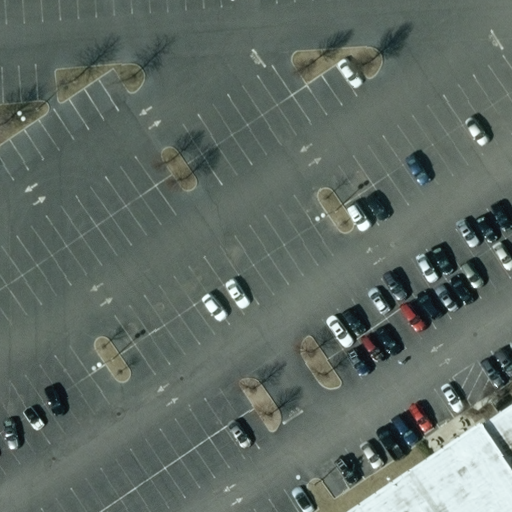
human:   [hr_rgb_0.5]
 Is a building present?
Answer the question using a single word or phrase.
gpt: yes

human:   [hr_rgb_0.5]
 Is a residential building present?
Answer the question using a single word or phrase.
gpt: no

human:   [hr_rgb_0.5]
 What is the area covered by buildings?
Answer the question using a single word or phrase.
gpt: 6028m2

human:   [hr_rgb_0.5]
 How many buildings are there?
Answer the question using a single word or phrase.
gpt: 1

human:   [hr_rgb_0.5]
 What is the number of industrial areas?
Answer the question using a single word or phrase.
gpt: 1

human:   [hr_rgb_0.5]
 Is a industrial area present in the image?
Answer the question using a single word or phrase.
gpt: yes

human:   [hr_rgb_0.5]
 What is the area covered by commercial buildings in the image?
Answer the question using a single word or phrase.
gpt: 6028m2

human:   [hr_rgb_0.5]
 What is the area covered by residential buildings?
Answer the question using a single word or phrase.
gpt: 0m2

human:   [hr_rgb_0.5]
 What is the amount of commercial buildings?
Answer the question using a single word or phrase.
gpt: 1

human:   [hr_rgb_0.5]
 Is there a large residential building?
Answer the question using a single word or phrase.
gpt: no

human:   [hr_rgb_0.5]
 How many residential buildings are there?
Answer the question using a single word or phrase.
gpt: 0

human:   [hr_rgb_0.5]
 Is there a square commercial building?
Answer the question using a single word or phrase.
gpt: no

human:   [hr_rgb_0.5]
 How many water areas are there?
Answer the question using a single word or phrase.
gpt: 0

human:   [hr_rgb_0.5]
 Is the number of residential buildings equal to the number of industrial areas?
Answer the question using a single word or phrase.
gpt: no

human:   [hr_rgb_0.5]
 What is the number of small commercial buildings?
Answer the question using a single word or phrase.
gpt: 0

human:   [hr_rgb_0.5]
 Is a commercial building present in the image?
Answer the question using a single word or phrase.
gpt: yes

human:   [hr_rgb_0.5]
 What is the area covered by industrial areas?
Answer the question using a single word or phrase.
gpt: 10623m2

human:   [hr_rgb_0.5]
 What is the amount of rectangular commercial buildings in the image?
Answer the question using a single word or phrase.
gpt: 1

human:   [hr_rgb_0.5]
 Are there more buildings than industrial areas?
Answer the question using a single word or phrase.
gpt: no

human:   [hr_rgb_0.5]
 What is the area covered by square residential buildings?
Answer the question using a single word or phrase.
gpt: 0m2

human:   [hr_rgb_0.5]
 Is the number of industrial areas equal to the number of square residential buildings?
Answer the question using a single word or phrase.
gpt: no

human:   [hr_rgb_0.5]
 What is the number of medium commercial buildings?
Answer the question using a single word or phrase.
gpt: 0

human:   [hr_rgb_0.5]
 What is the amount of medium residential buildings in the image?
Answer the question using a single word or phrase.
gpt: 0

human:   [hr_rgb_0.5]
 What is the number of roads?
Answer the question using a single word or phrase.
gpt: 0

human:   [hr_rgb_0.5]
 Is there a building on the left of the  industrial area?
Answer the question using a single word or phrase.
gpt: no

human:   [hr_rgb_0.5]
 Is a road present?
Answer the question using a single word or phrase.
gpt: no

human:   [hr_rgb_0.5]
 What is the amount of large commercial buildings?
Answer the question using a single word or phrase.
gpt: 1

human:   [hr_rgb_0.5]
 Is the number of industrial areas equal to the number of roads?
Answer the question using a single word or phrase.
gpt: no

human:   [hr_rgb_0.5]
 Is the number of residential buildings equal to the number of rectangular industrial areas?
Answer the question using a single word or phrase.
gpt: no

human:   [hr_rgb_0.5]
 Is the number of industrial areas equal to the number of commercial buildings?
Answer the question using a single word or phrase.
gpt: yes

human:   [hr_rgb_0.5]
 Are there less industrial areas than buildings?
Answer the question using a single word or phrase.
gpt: no

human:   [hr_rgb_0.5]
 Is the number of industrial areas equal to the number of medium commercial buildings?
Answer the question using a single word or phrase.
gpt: no

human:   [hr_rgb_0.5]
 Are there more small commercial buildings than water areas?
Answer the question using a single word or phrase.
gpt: no

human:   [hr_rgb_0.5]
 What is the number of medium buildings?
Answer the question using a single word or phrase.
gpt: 0

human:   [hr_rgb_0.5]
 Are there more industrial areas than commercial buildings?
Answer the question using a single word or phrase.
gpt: no

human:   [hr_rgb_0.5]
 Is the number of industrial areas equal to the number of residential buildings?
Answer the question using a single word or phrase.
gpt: no

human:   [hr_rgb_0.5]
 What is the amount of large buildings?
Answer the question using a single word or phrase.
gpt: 1

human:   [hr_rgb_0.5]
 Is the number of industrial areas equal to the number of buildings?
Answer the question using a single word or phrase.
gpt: yes

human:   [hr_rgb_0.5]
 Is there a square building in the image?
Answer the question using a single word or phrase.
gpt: no

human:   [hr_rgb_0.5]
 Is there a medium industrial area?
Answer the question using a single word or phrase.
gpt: no

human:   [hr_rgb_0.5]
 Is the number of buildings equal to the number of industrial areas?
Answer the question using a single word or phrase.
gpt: yes

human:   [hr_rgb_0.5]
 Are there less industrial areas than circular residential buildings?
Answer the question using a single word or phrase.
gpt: no

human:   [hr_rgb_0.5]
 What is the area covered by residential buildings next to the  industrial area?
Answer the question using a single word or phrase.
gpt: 0m2

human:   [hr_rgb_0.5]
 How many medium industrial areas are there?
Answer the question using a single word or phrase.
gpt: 0

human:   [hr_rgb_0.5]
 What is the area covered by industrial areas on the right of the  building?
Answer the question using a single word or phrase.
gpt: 0m2

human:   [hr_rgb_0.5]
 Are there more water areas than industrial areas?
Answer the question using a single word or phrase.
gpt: no

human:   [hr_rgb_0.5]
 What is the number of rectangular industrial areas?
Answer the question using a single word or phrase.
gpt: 1

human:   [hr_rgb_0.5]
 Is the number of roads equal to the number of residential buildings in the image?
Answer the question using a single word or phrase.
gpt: yes

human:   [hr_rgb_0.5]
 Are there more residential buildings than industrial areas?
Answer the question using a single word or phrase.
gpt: no

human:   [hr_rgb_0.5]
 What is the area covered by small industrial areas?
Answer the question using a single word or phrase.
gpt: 0m2

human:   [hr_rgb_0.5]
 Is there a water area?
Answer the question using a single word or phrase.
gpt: no

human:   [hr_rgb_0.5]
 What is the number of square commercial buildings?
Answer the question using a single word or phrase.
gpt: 0

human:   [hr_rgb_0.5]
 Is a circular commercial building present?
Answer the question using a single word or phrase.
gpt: no

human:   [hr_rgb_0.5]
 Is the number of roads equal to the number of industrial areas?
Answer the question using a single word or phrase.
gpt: no

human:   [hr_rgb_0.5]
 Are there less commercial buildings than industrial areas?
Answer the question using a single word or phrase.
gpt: no

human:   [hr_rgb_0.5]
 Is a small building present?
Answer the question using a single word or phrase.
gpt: no

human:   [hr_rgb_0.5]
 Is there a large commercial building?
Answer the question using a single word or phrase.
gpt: yes

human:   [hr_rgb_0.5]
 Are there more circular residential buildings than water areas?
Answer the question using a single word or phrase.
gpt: no

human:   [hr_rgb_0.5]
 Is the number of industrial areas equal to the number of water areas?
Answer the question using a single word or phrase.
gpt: no

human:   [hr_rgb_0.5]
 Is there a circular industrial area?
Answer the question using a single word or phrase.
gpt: no

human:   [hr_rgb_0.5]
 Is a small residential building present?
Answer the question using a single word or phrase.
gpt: no

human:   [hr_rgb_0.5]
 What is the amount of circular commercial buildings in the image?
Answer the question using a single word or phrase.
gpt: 0

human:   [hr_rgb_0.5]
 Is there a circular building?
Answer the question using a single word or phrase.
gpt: no

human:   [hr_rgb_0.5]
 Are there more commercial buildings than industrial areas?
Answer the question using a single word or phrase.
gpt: no